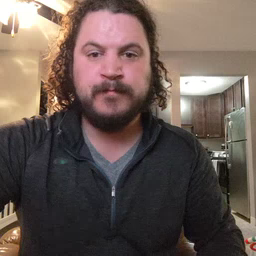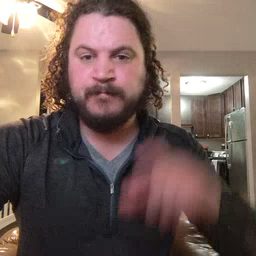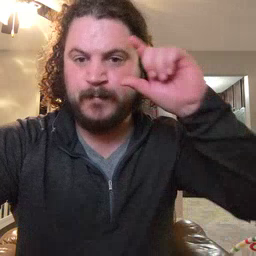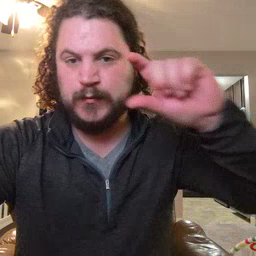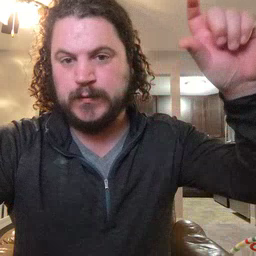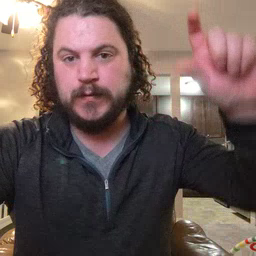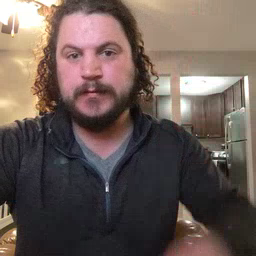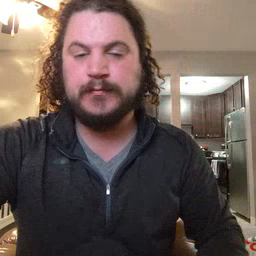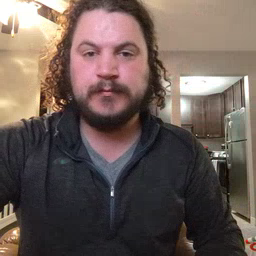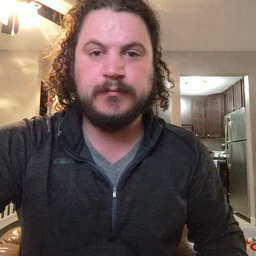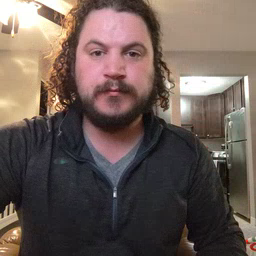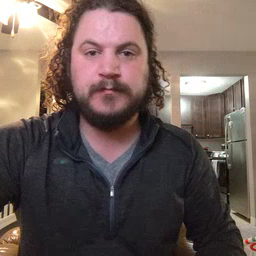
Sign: moon